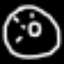
Label: donut